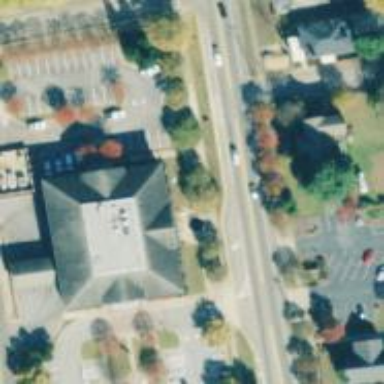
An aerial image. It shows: Public town hall building.